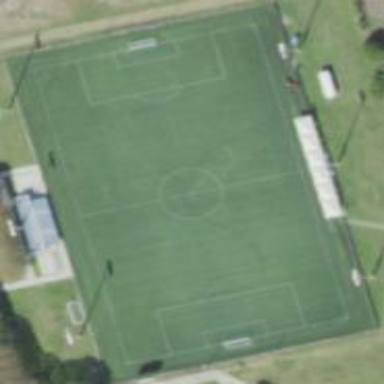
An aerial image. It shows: Soccer pitch for leisure land activities.